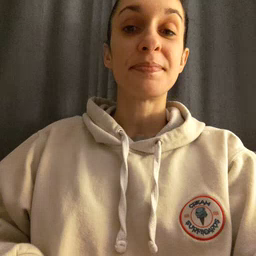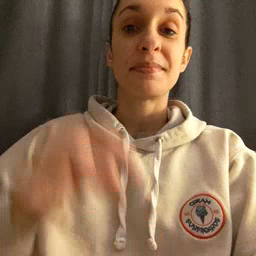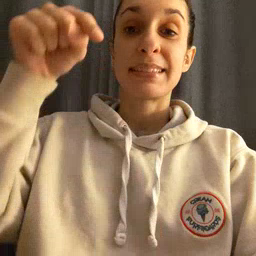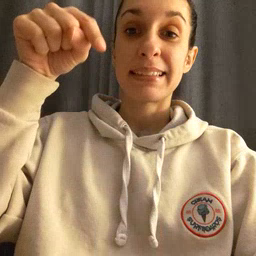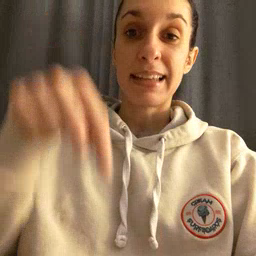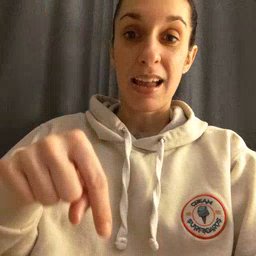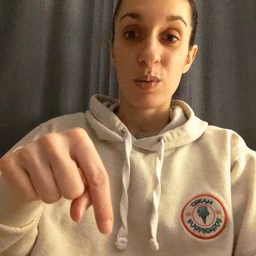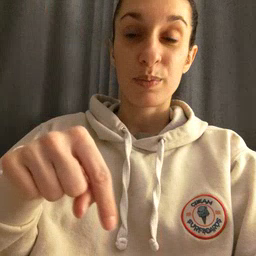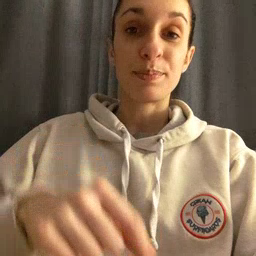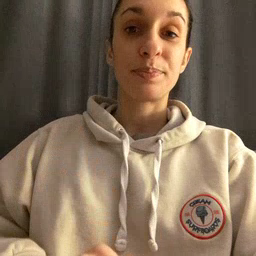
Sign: down